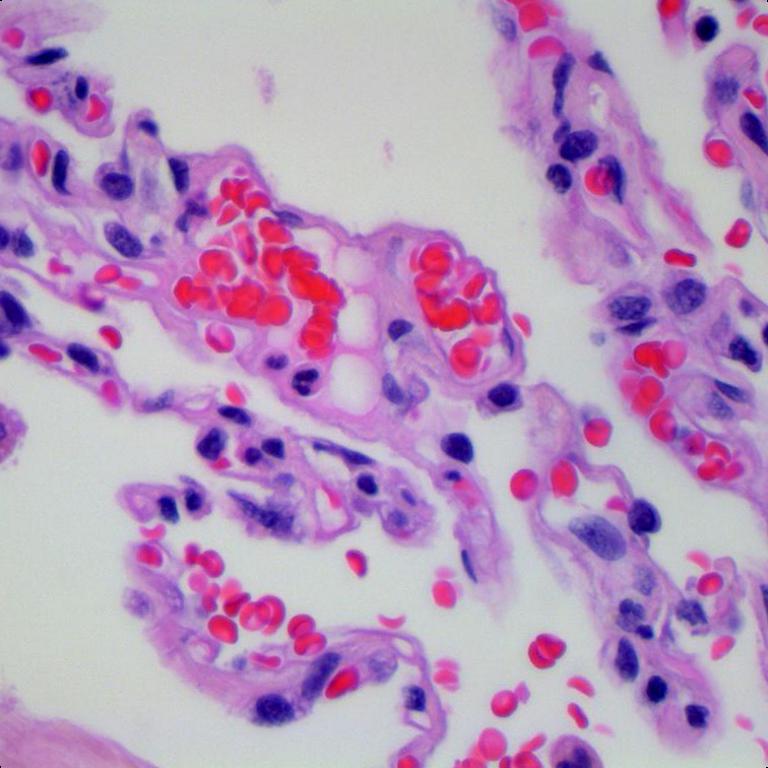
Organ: lung
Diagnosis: benign